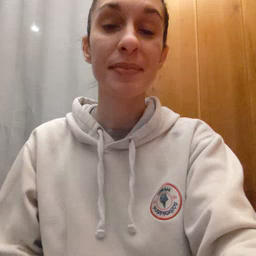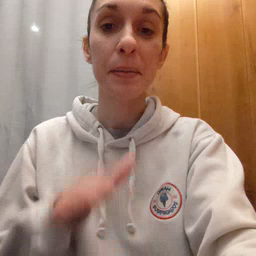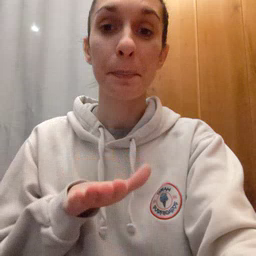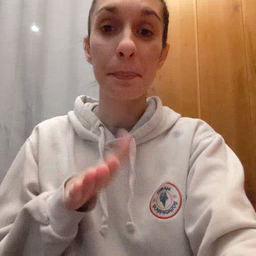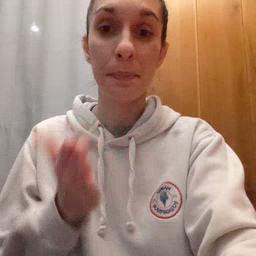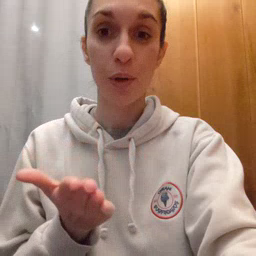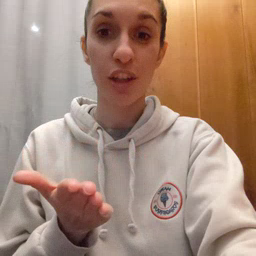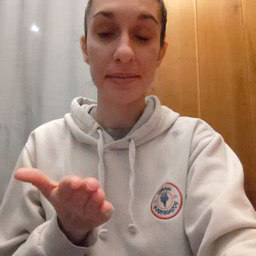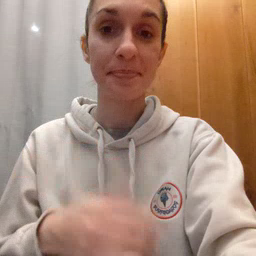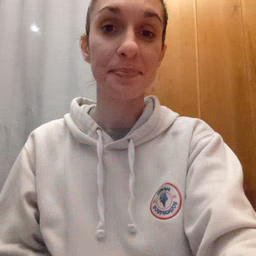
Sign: book